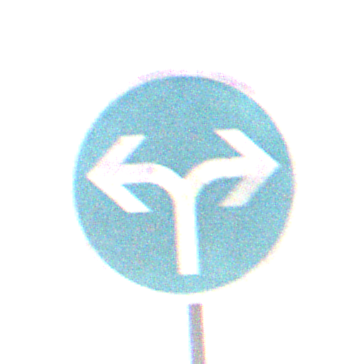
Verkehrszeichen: VorgeschriebeneFahrtrichtungRechtsOderLinks
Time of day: MorningAfternoon
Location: Outdoor (RoadRail)
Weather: PartlyCloudy
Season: NotSpecified
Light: Natural